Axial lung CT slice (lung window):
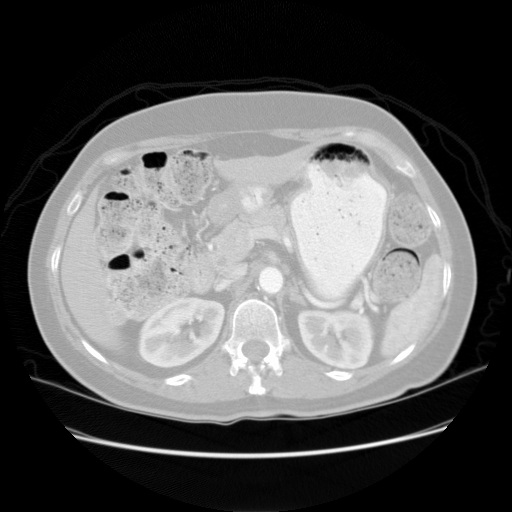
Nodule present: no